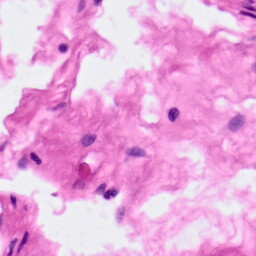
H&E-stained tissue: Pancreatic